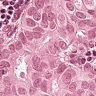
Metastatic tissue present: yes